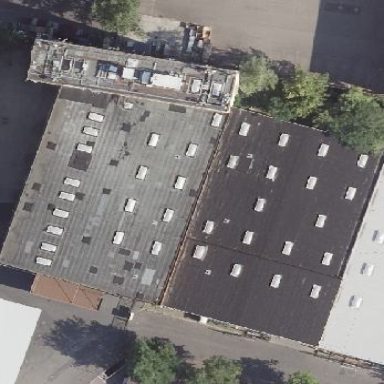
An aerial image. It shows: Commercial building.